Question: Im trying to have a window pop up to notify the user of an action, kind of like how the Flutter app shows a play/pause notification when a gesture is received.

This comes up for about two seconds and vanishes. The app itself is run from the menu bar so this pop up doesn't take control from whatever application is currently in focus but rather just shows on top of it and cannot be interacted with. I basically want to recreate exactly this. Say in the body of
'- (void)popup:(id)sender {}'
This is essentially very similar to a toast on android.
Edit: I looked closer at the flutter app and all it does is display two images (.png) one for the huge pause and another to indicate what application its in (in this case iTunes). Question now is how do I display an image like this.
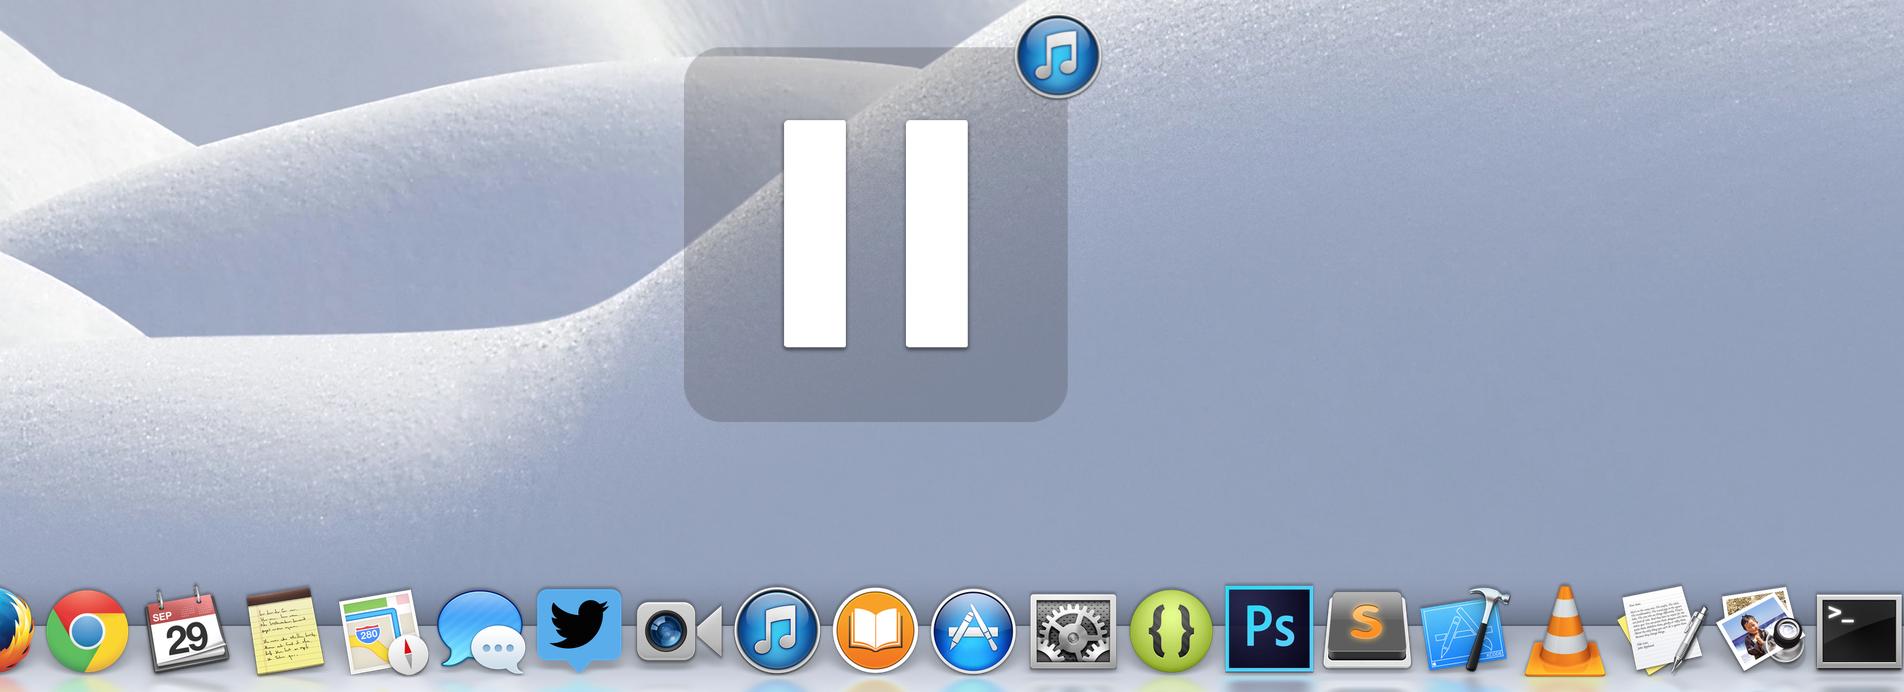
Answer: To replicate this I added a 'HUD Window" from the interface builder which is just an NSPanel. I then added a image view to the panel and set the panel's colour to clear. I was then able to position the panel where I wanted and overlay the appropriate image.